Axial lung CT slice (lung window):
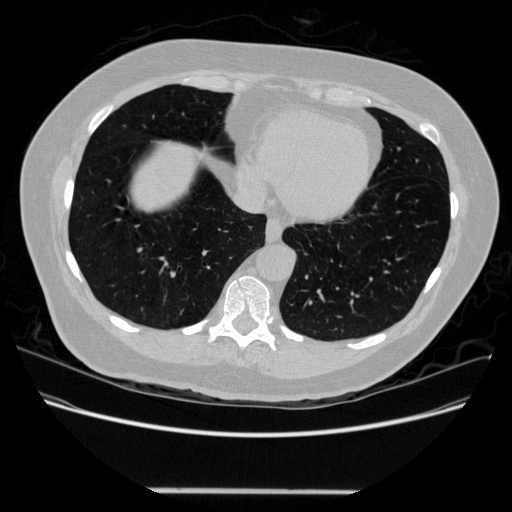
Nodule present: no